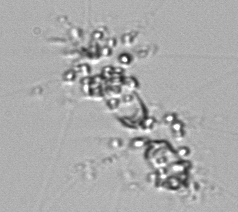
Label: Chaetoceros_didymus_TAG_external_flagellate